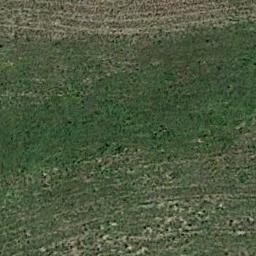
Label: meadow